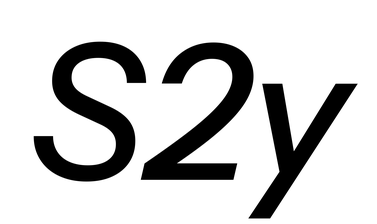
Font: InstrumentSans-Italic_Medium_Italic